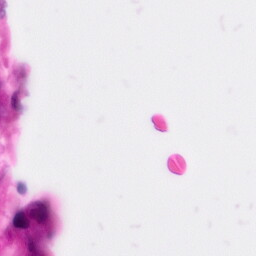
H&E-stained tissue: Pancreatic